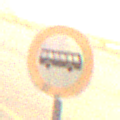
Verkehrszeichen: VerbotKraftomnibusse
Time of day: SunriseSunset
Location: Outdoor (Nature)
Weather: PartlyCloudy
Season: NotSpecified
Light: Natural